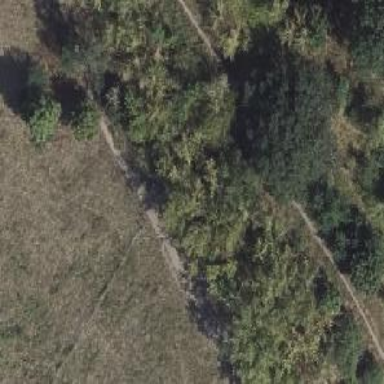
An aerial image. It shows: Dirt bridleway.